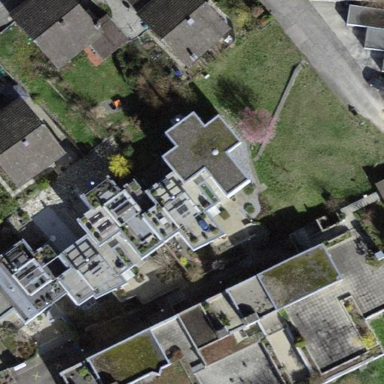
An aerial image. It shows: Flat-roofed building.